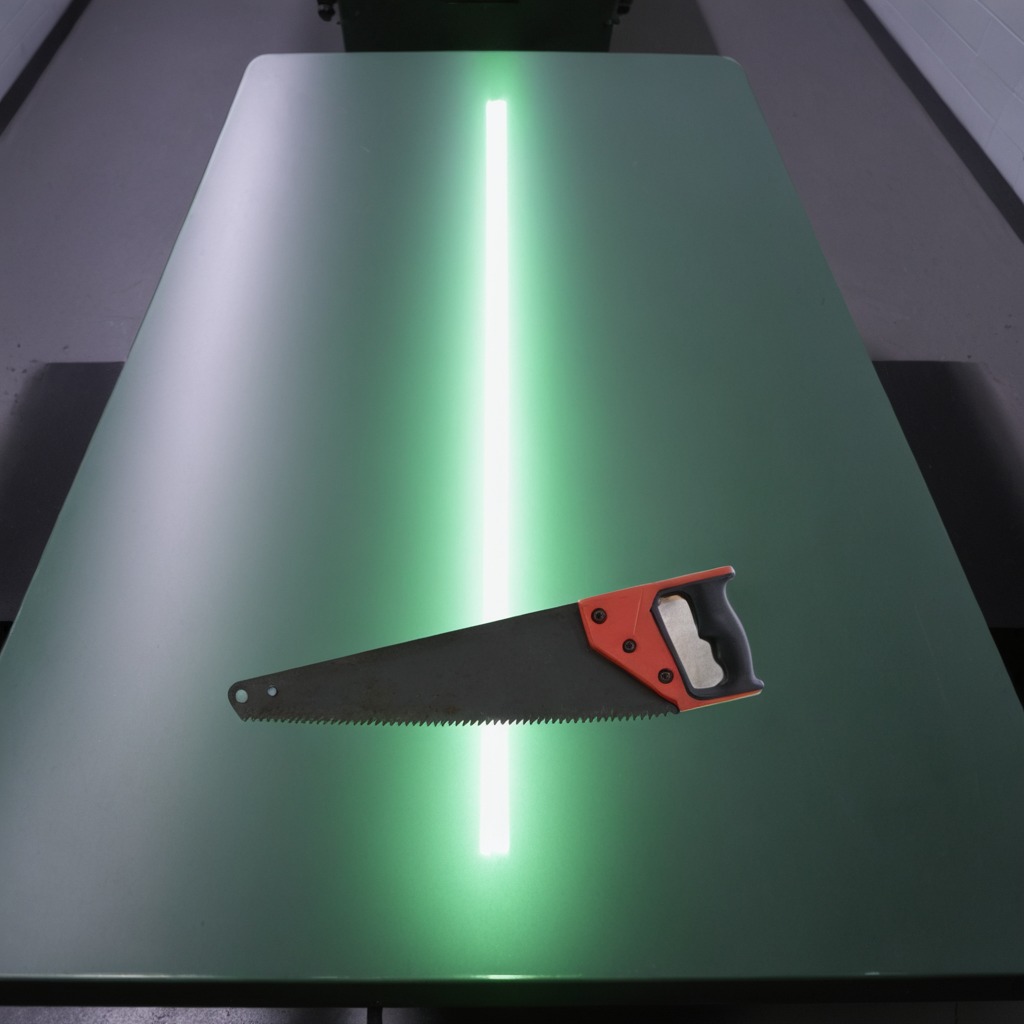
A handheld metal saw lies on the clean empty table in a railway signal maintenance room lit by harsh overhead fluorescents.